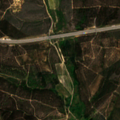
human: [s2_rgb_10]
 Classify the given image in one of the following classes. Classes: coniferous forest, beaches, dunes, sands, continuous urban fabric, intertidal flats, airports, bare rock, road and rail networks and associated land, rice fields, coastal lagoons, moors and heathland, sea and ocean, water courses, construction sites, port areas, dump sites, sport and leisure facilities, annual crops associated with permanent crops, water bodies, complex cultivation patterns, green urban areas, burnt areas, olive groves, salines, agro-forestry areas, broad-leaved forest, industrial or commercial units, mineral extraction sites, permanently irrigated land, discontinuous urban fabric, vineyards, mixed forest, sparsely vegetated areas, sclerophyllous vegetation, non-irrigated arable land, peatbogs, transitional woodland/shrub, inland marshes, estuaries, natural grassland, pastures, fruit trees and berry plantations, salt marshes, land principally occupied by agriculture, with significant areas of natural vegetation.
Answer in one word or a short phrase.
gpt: complex cultivation patterns, broad-leaved forest, mixed forest, transitional woodland/shrub